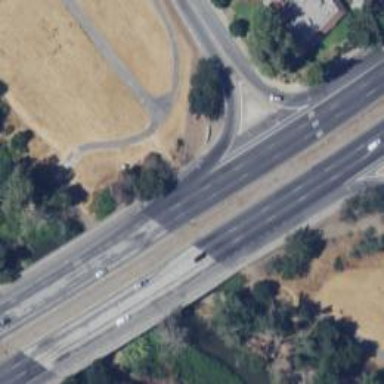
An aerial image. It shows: Bridge on trunk expressway.